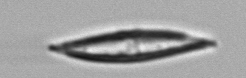
Label: Pleurosigma